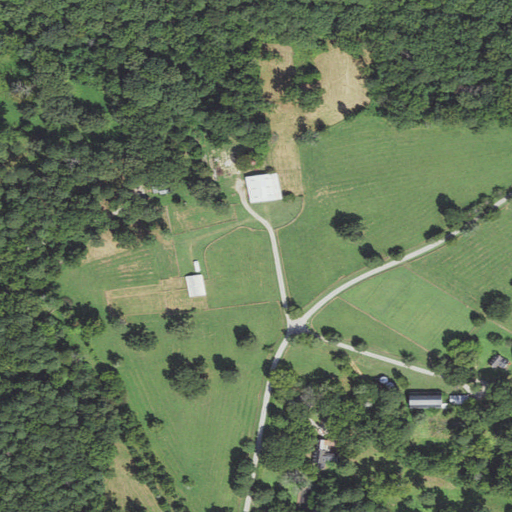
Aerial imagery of mountain in Virginia named Shooters Hill containing open development, mixed forest, deciduous forest, evergreen forest, cultivated crops, shrub, pasture, low intensity development, and medium intensity development